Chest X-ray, AP view. Patient: 19 years old, sex F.
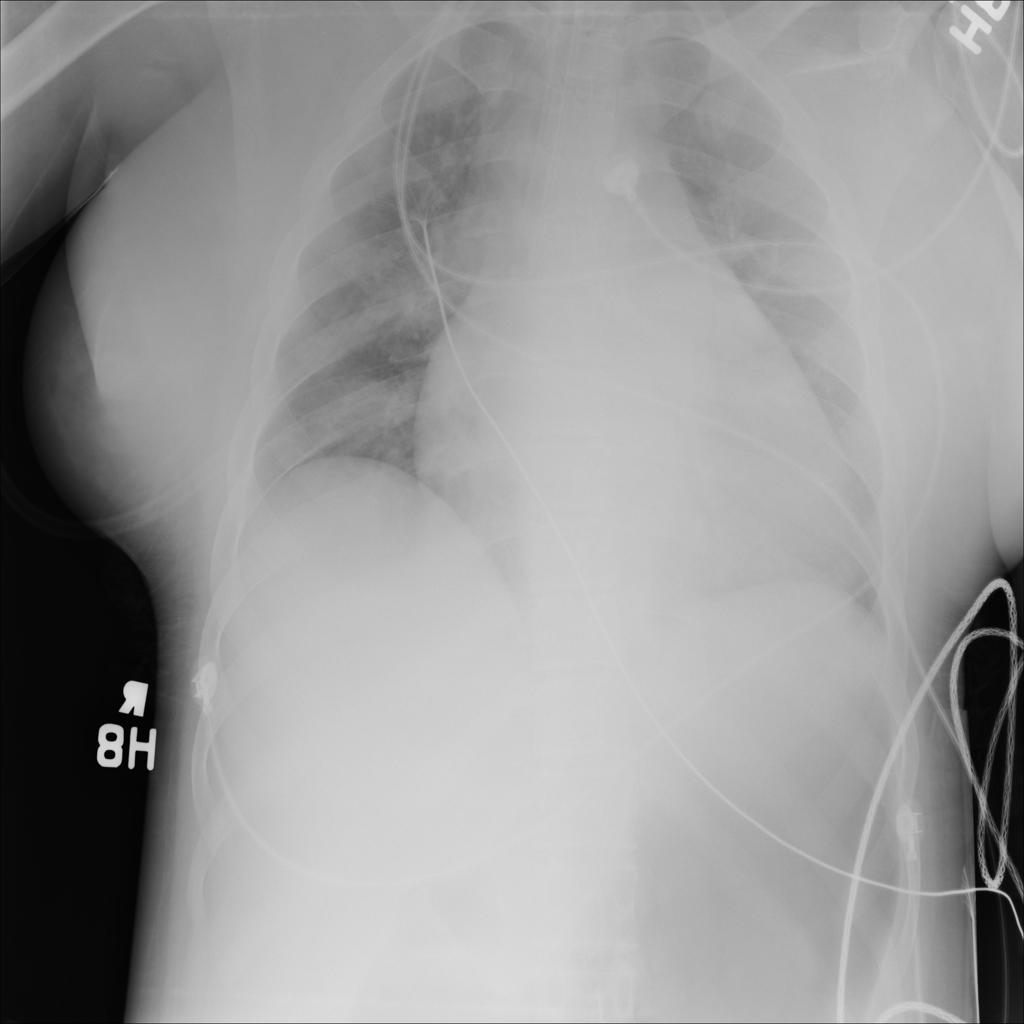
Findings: Infiltration